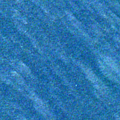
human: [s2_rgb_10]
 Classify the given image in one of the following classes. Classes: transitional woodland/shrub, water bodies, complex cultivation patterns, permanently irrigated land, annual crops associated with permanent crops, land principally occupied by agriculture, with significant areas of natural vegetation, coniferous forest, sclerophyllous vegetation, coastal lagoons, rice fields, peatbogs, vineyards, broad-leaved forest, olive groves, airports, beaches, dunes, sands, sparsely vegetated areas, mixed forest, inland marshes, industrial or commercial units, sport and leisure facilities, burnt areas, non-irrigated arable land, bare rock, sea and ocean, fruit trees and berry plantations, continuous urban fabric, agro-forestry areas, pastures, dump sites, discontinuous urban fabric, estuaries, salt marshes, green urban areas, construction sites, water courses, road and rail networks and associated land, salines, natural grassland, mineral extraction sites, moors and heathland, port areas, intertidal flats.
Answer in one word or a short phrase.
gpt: sea and ocean